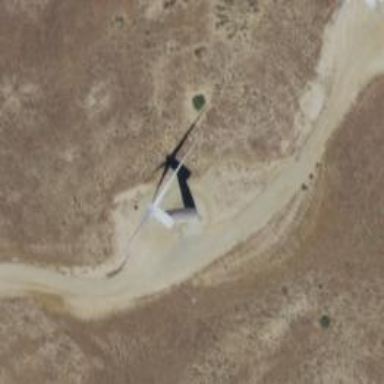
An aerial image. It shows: Wind generator using horizontal axis wind turbines.